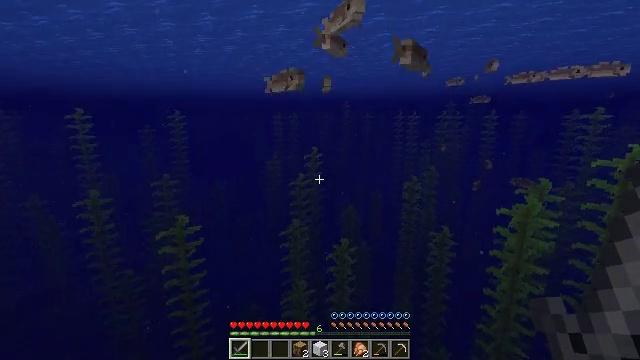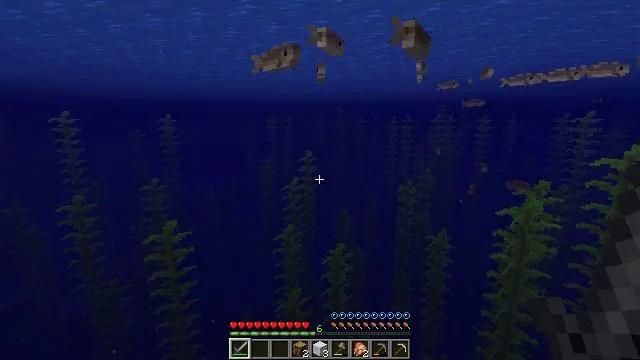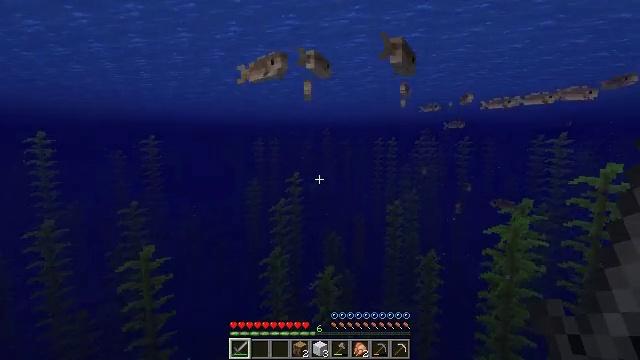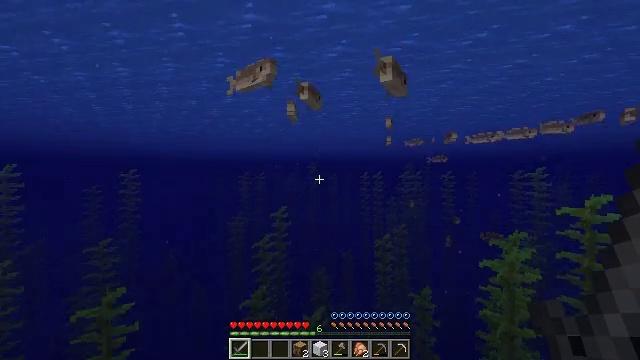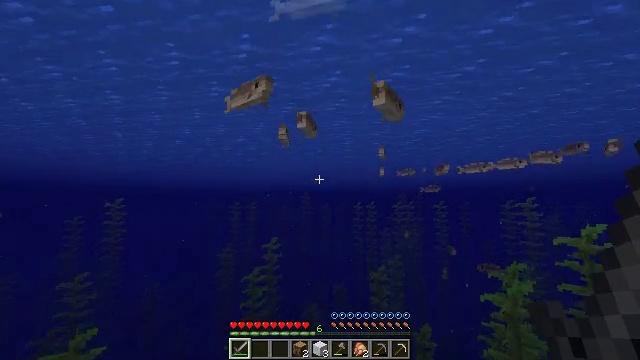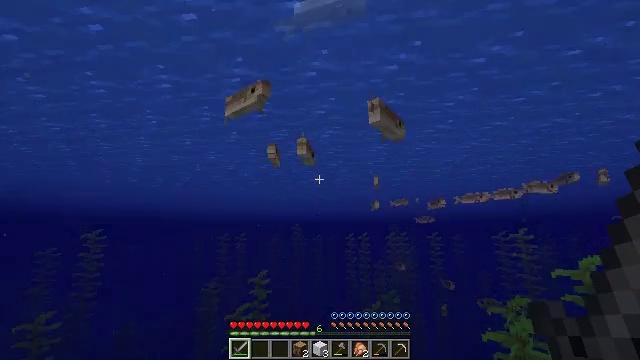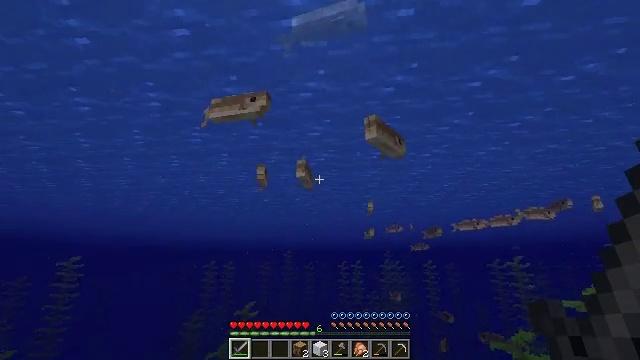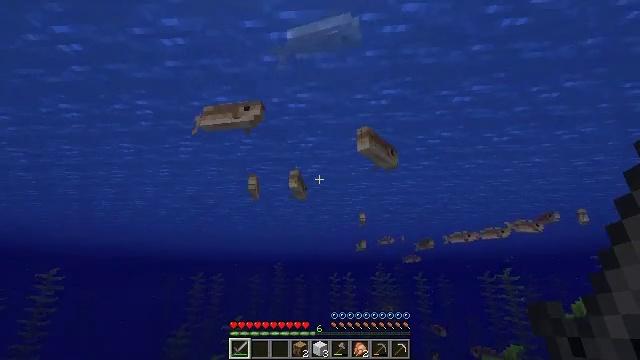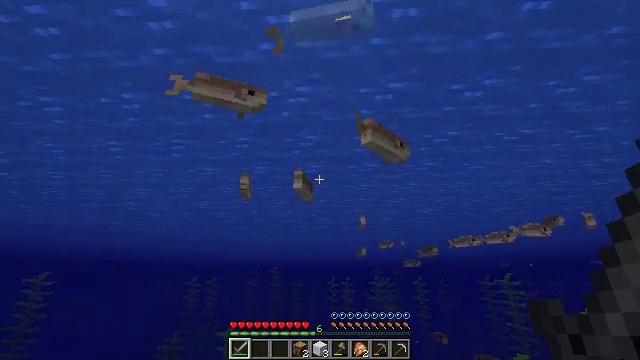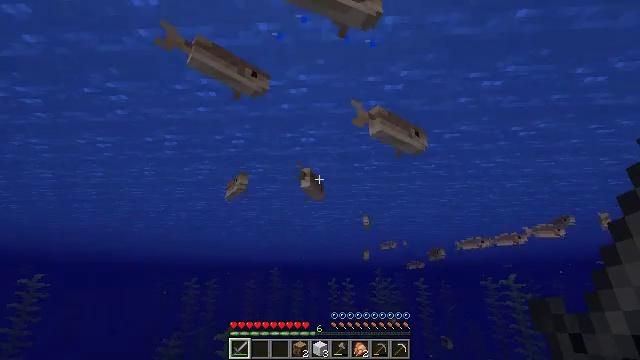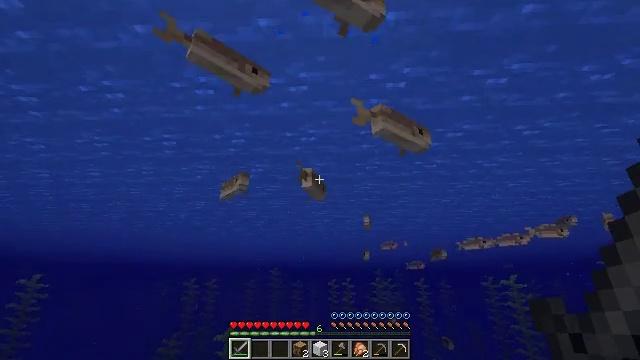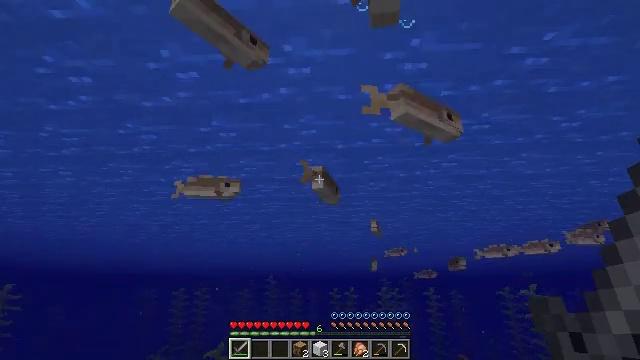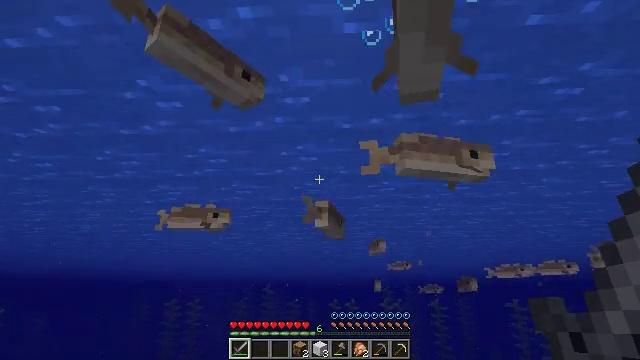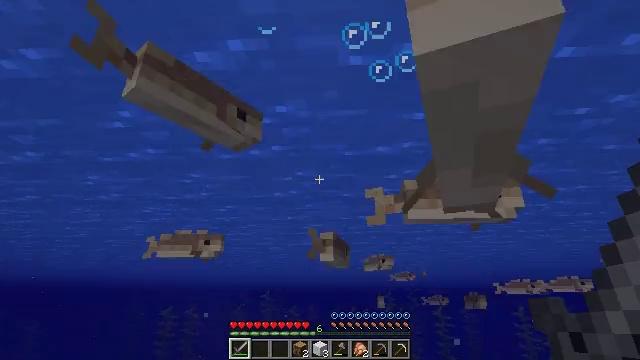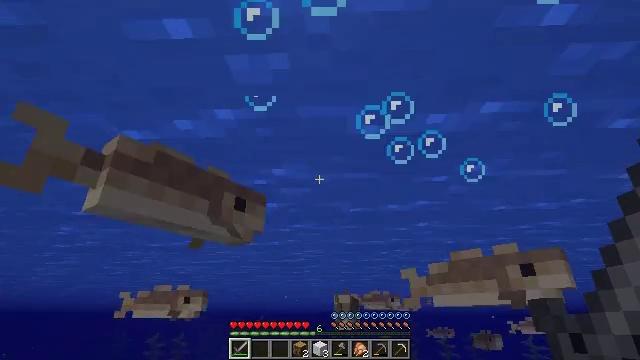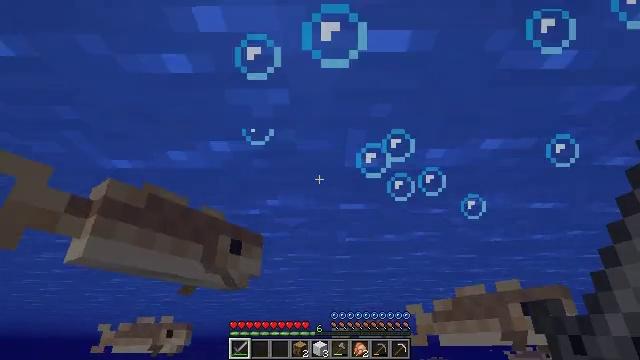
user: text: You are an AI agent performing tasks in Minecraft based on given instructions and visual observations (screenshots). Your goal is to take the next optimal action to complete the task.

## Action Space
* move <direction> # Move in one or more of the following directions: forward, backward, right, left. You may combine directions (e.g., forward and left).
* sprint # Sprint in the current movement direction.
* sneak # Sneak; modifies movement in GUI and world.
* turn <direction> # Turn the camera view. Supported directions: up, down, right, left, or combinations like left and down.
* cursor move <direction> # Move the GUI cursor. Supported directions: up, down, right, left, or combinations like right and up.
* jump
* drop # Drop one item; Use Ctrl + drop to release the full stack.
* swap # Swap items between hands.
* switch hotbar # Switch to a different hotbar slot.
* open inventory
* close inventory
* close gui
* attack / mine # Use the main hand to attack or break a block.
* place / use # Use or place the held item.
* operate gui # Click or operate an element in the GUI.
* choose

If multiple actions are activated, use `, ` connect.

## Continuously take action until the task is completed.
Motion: motion action
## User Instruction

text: Hunt a cod.
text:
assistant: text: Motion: move forward, turn right and up
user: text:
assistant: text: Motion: move forward, turn right and up
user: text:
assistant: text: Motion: move forward, turn right and up
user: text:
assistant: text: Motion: move forward, turn right and up
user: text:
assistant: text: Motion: move forward, turn right and up
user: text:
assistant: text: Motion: move forward, turn right and up
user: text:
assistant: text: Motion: move forward, turn right and up
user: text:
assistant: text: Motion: move forward
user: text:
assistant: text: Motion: move forward
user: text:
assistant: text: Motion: no_op
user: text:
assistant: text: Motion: no_op
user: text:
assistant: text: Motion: no_op
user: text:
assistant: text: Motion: no_op
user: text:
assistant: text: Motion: turn up
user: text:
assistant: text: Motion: turn right and up
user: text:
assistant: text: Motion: turn right and up
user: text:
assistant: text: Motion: turn right and up
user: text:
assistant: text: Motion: turn right
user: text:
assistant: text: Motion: turn right and down
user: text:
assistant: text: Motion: turn right and down
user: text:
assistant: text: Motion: turn right and down
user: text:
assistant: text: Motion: turn right and down
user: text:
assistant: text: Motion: turn left and down
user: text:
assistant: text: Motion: turn left and down
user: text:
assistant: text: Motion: turn left and down
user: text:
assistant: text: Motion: turn down
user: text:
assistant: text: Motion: turn down
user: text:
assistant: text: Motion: no_op
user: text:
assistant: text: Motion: no_op
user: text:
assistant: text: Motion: no_op